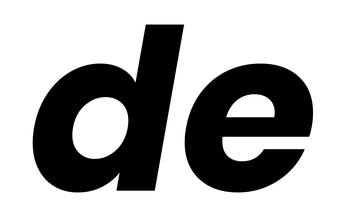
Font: Poppins-BoldItalic